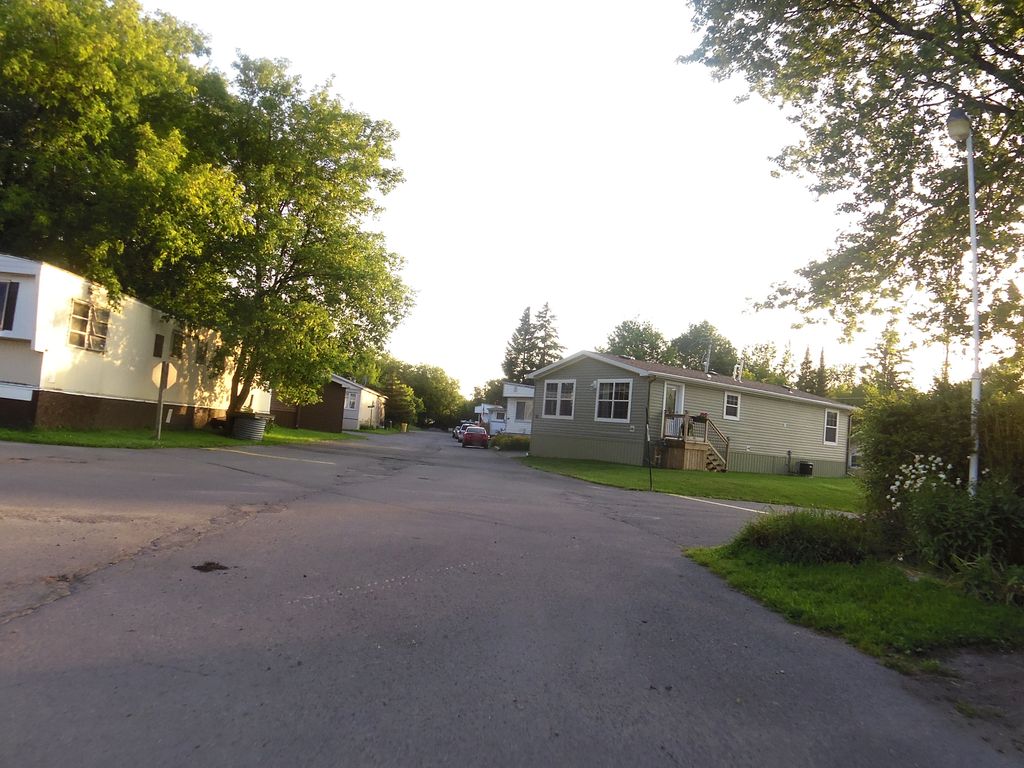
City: ottawa-gatineau